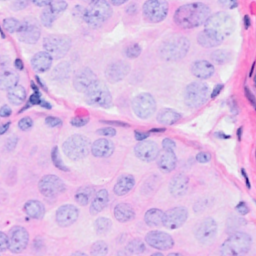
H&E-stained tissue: Breast